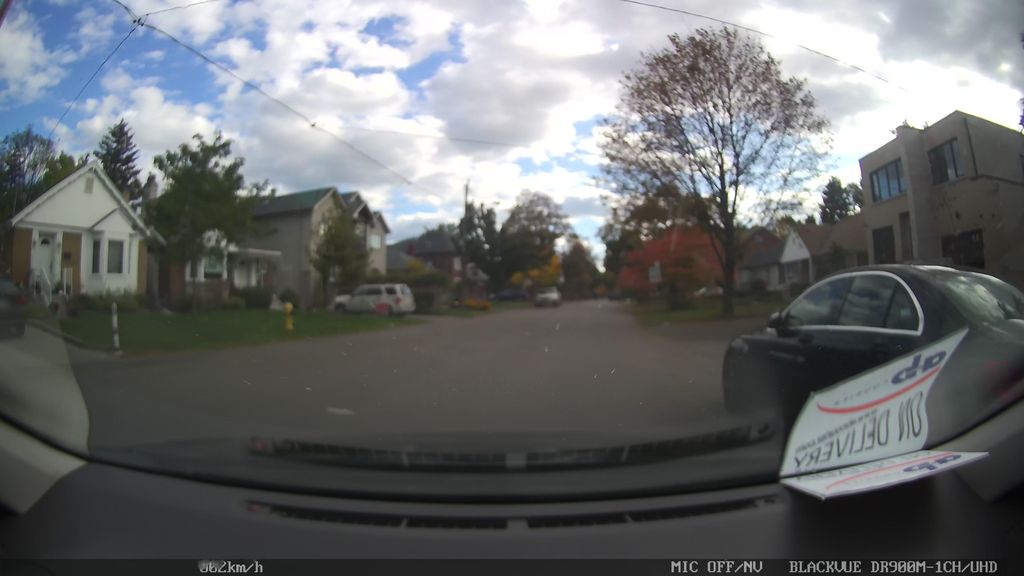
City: toronto